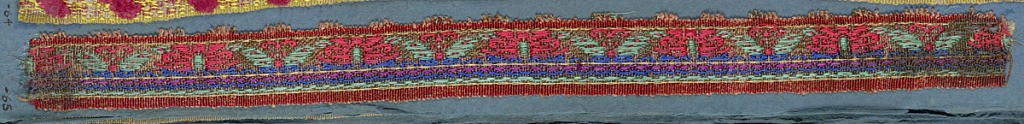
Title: Trimming
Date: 19th century
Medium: silk Technique: woven
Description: Red, green, blue, purple and yellow trimming fragment in a design of butterflies placed alternately up and down above a narrow band of broken lines. One picot edge.